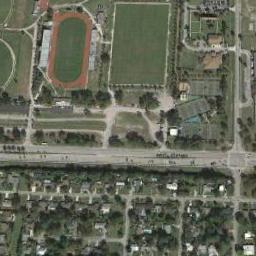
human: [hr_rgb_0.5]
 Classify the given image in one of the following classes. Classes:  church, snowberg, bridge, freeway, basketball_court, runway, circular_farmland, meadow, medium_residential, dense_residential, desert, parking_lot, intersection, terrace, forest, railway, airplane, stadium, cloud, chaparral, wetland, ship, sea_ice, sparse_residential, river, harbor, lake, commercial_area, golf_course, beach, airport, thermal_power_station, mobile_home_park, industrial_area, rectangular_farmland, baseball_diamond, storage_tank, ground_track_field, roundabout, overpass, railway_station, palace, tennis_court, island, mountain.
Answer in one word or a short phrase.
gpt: ground_track_field